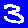
Digit: 3